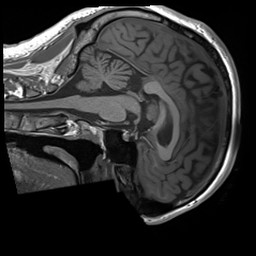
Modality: T1w
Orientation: sagittal
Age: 27
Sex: male
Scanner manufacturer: siemens
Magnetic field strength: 3 T
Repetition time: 1.8 s
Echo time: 0.00232 s